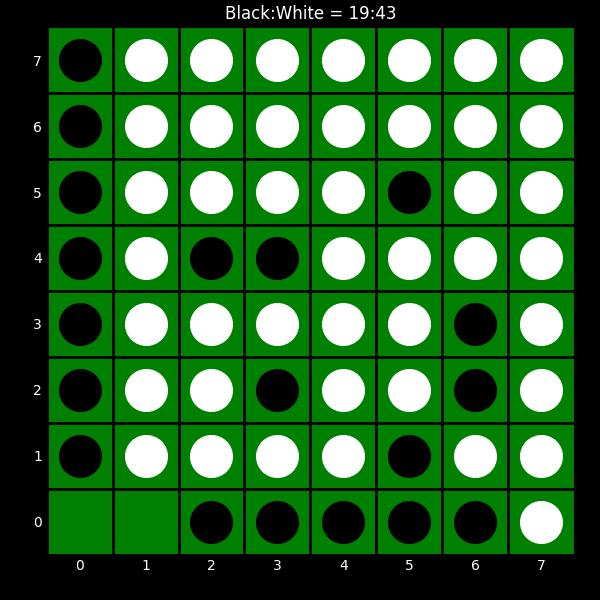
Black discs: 19
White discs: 43